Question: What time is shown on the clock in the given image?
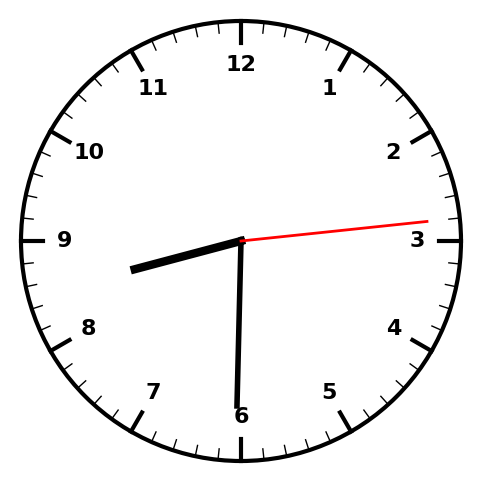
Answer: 08:30:14